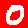
Digit: 0